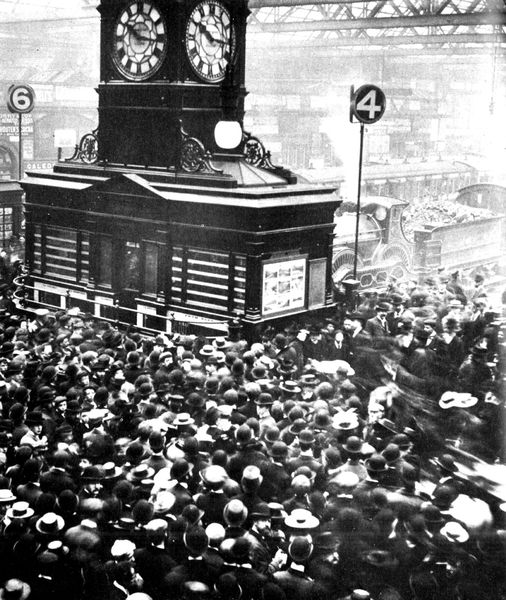
Titel: Glasgow Central Station
Standort: Glasgow (EU - GB - Schottland)
Schlagwörter: menschen, hüte, paris, versammlung, andrang, chaos, zug, uhr, foto, fotografie, schwarz weiß, zeitung, bahnhof, menschenmenge, reise, eisenbahn, lokomotive, bahnsteig, dampflok, gleis, london, reisende, dokument, börse, gare, passagiere, waggon, uhrturm, menschenauflauf, ansturm, krise, tender, weltwirtschaftskrise, 1919, gare d'orsay